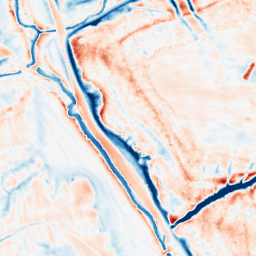
Category: multiscale
Decomposition family: dog_multiscale
Decomposition parameters: sigma_ratio: 1.6
n_scales: 5
base_sigma: 0.5
Upsampling method: cubic_catmull_rom
Upsampling parameters: scale: 4
Upsampling scale: 4